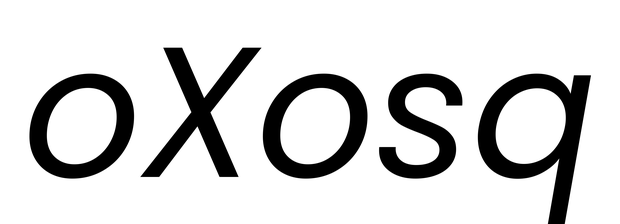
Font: Poppins-Italic